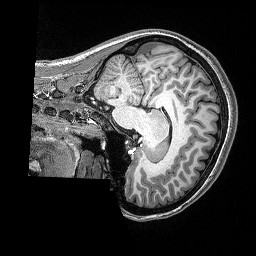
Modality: T1w
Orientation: sagittal